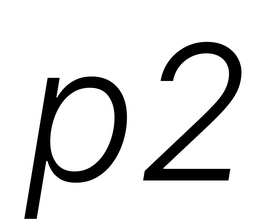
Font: Inter-Italic_Light_Italic